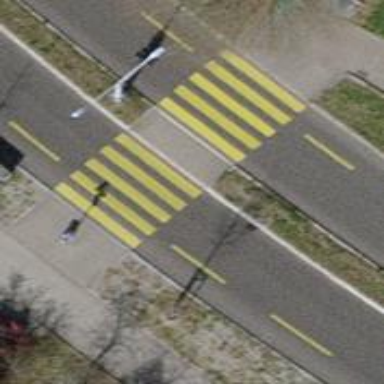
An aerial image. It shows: Paved footway with zebra crossing.